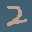
Label: 2